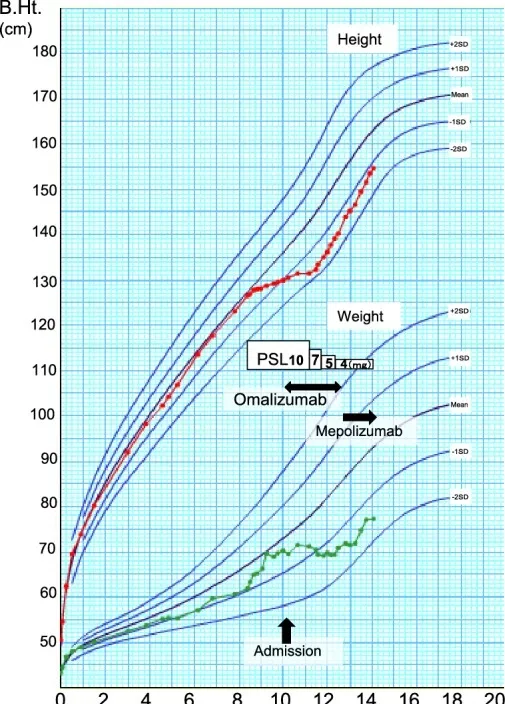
Growth curve of the patient height and weight. The effects of oral steroids suppressed the patient height growth and gained weight. His growth has been restored as the symptoms improved with the administration of omalizumab and he was able to lose weight on oral steroids. B. Ht. And B. Wt. Indicate body height, and body weight, respectively.
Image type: chart (chart)